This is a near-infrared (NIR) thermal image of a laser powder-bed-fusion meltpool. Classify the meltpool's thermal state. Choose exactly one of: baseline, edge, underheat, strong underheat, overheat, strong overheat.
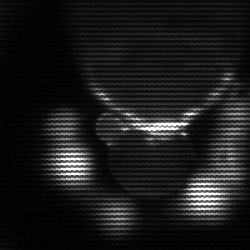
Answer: baseline